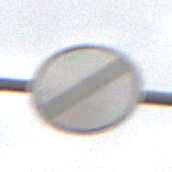
Verkehrszeichen: EndeSaemtlicherBegrenzungen
Umgebung: Outdoor, Nature
Tageszeit: MorningAfternoon
Wetter: Overcast
Licht: Natural
Jahreszeit: NotSpecified
Kontrast: LowContrast